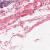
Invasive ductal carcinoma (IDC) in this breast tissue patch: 0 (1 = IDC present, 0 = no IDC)